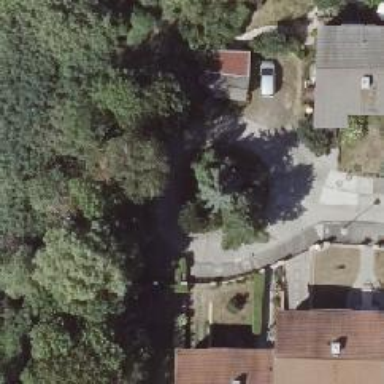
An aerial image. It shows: Residential road with concrete surface.